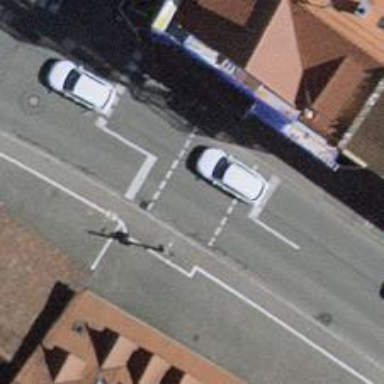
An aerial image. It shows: Pedestrian crossing controlled by traffic signals.